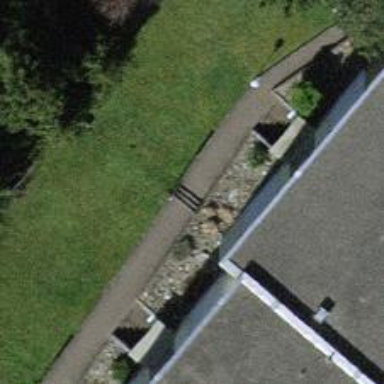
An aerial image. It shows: Road with steps.